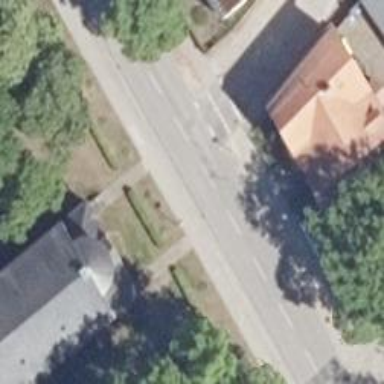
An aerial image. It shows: Primary highway with asphalt surface. Both sides of the road have sidewalks and there is cycle track along both sides.